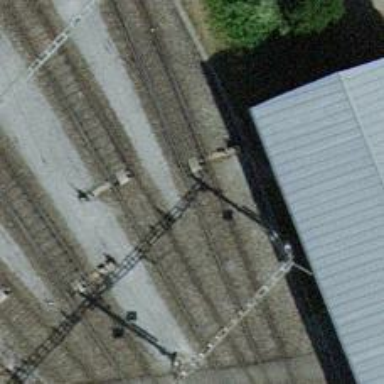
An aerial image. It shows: Railway switch.